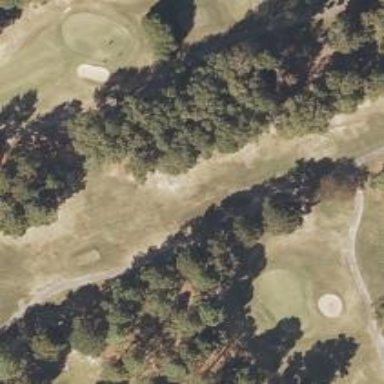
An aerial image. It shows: Golf cartpath that is also road path.